Question: I am trying to perform insert operation from Android to Azure Mobile service without success. I am able to perform insert from the Web Try it out, but not from Android. I was able to perform the insert with the Todoitem object but not with my own.
Here is the database

And here is my Java Class
'''
public class Bill {
public String Id;
public String UserId;
public String BillName;
public double BillAmount;
public Date BillDueDate;
public Boolean Paid;
}
'''
And here is my Mobile Services Usage
'''
MobileServiceTable<Bill> mBillTable = mClient.getTable("Bills", Bill.class);
Bill mBill = new Bill();
mBill.BillAmount = 33.50;
mBill.UserId = "2";
mBill.BillDueDate = new Date(System.currentTimeMillis());
mBill.BillName = "Android Phone Bill";
mBill.Paid = true;
Log.i(TAG, "Calling Insert");
mBillTable.insert(mBill, new TableOperationCallback<Bill>() {
@Override
public void onCompleted(Bill entity, Exception exception, ServiceFilterResponse response) {
Log.i(TAG, "Called insert");
if (exception == null){
Log.i(TAG, "Azure insert succeeded ID: " + entity.Id);
} else {
Log.i(TAG, "Azure insert failed again " + exception);
}
}
});
return rootView;
'''
No matter what I do, I get the following error
What I am I doing wrong? For some reason the database is showing multiple connections but no data is being inserted. I do have one active connection from Visual Studio to this database, I am not sure if that is denying more connection
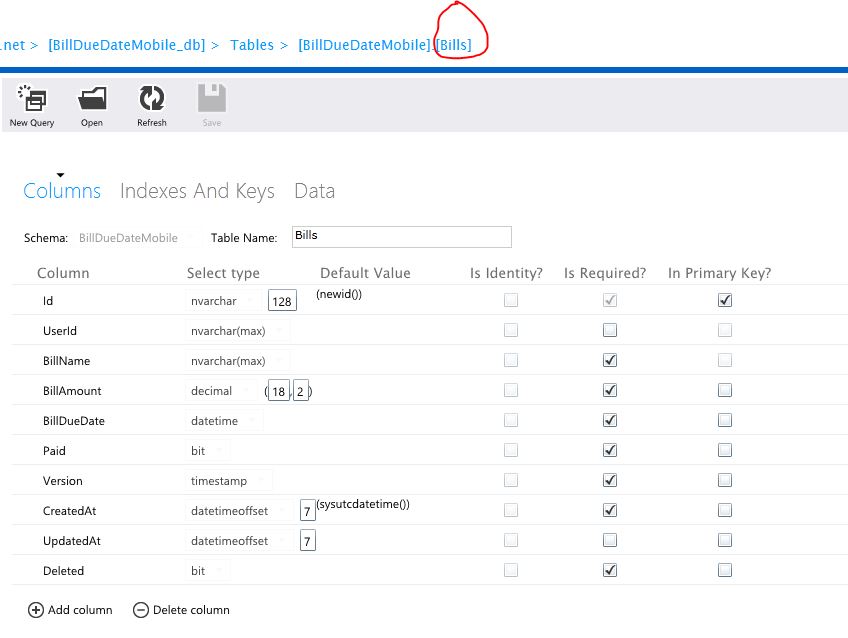
Answer: I finally got this to work after many frustrating hours. First it was the Starbucks wifi connection that was somehow blocking connectivity to Azure Mobile Service. I got around this by using my phone instead of an Emulator to test. Then there is the challenge of figuring out what is the exact Table name that the ZUMO service expects.
I am using the .Net backend and created my database using EF Code first migration like so
> public DbSet(Bill) Bills { get; set; }
Given this context, when I publish to ZUMO a database table named Bills was created like so

So I guessed (wrongly) that the table name I should be calling from my Android client is "Bills" , turned out that for some reason Azure Mobile sees the table name as "Bill" which was the model class that was used to create the Entity Framework context. I realized this using the Web Try it out

So proceed cautiously with the .Net backend for Azure Mobile service, it seems to have a few gotchas to watch out for.